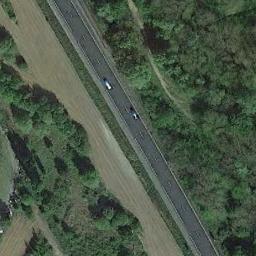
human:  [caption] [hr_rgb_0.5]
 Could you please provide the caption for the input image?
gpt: A straight freeway and a dirt path go through the forest with many dark green trees .

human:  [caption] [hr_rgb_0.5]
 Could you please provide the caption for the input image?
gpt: There are only two cars on the straight highway .

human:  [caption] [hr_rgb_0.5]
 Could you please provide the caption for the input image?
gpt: The freeway is surrounded by a large green forest with two cars on the freeway .

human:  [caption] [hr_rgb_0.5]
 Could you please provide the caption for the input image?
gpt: The freeway goes through the forest with two cars .

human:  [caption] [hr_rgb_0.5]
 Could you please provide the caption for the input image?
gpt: There are lawns and trees beside the freeway with two cars .